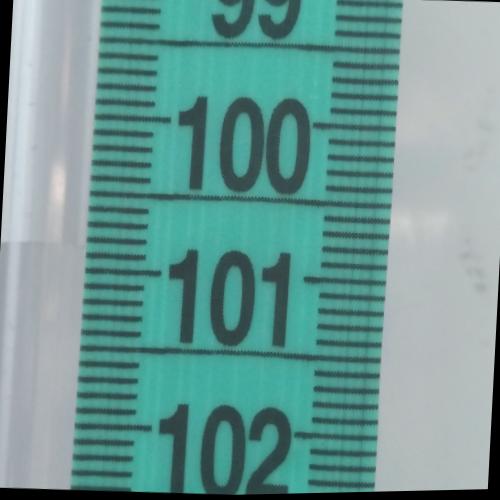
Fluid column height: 100.8 cm